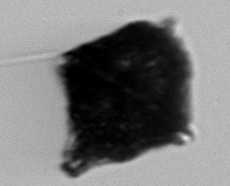
Label: Gonyaulax